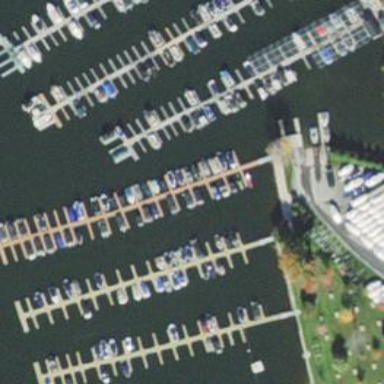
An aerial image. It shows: Man-made pier.